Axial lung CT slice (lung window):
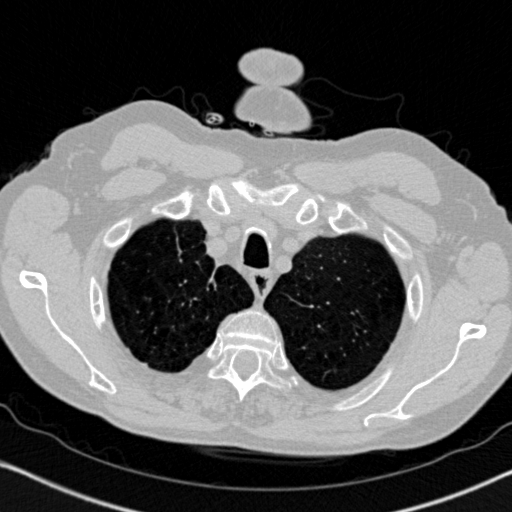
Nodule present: no